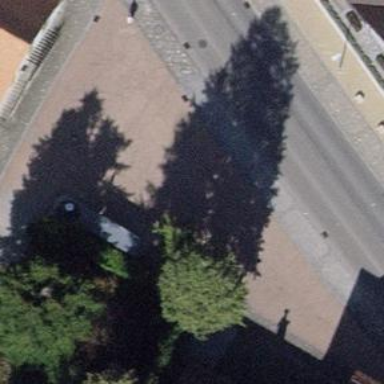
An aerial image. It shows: Bus stop with shelter. It is platform for public transport.